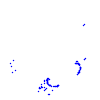
Particle: proton